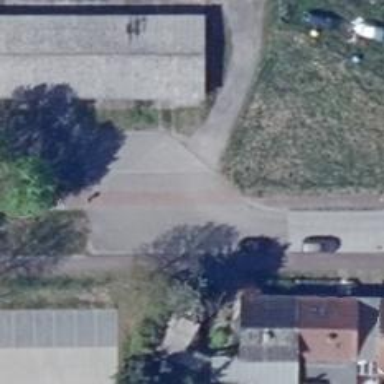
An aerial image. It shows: Residential road with cycle track.